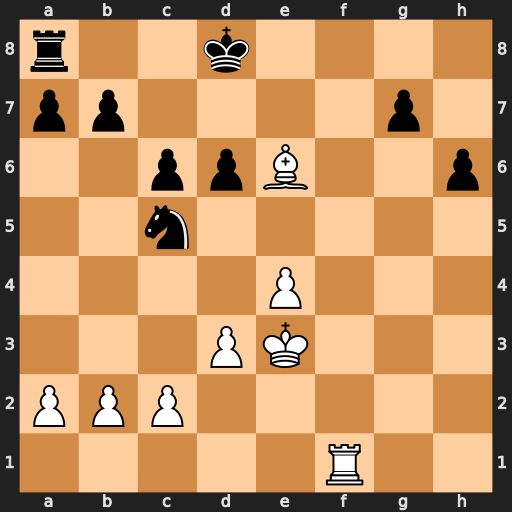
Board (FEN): r2k4/pp4p1/2ppB2p/2n5/4P3/3PK3/PPP5/5R2
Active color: w
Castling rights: -
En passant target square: -
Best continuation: Rf8+ Ke7 Rxa8